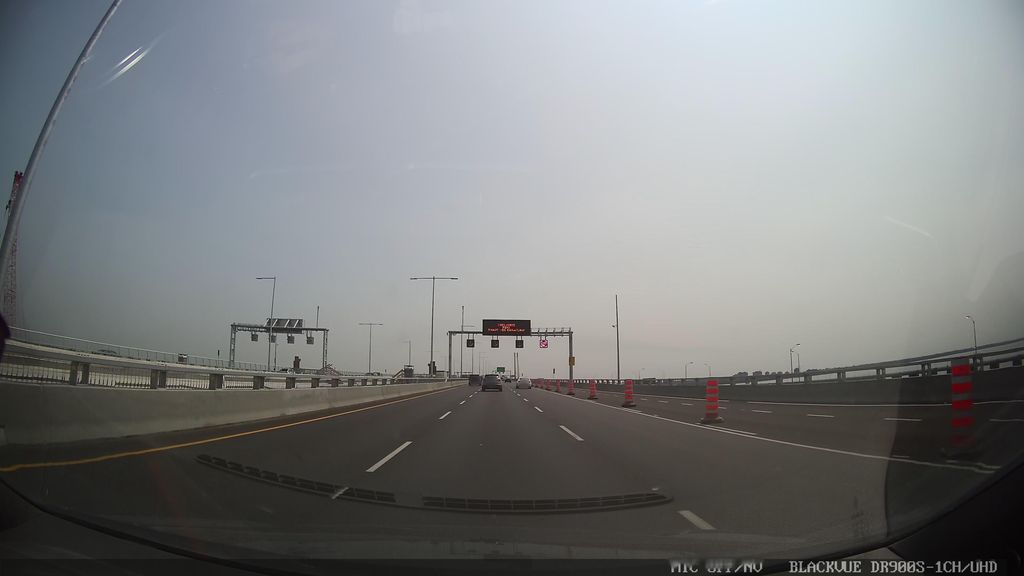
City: montreal